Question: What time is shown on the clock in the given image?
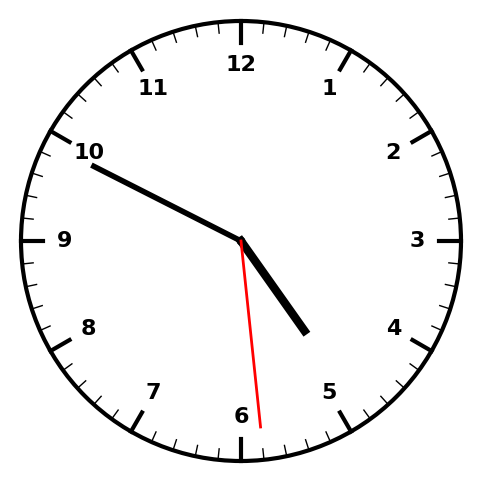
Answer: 04:49:29